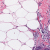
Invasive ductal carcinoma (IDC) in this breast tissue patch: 1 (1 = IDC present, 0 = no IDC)